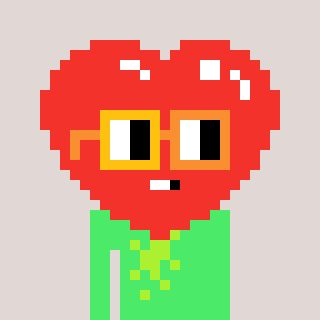
a pixel art character with square yellow and orange glasses, a heart-shaped head and a teal-colored body on a warm background